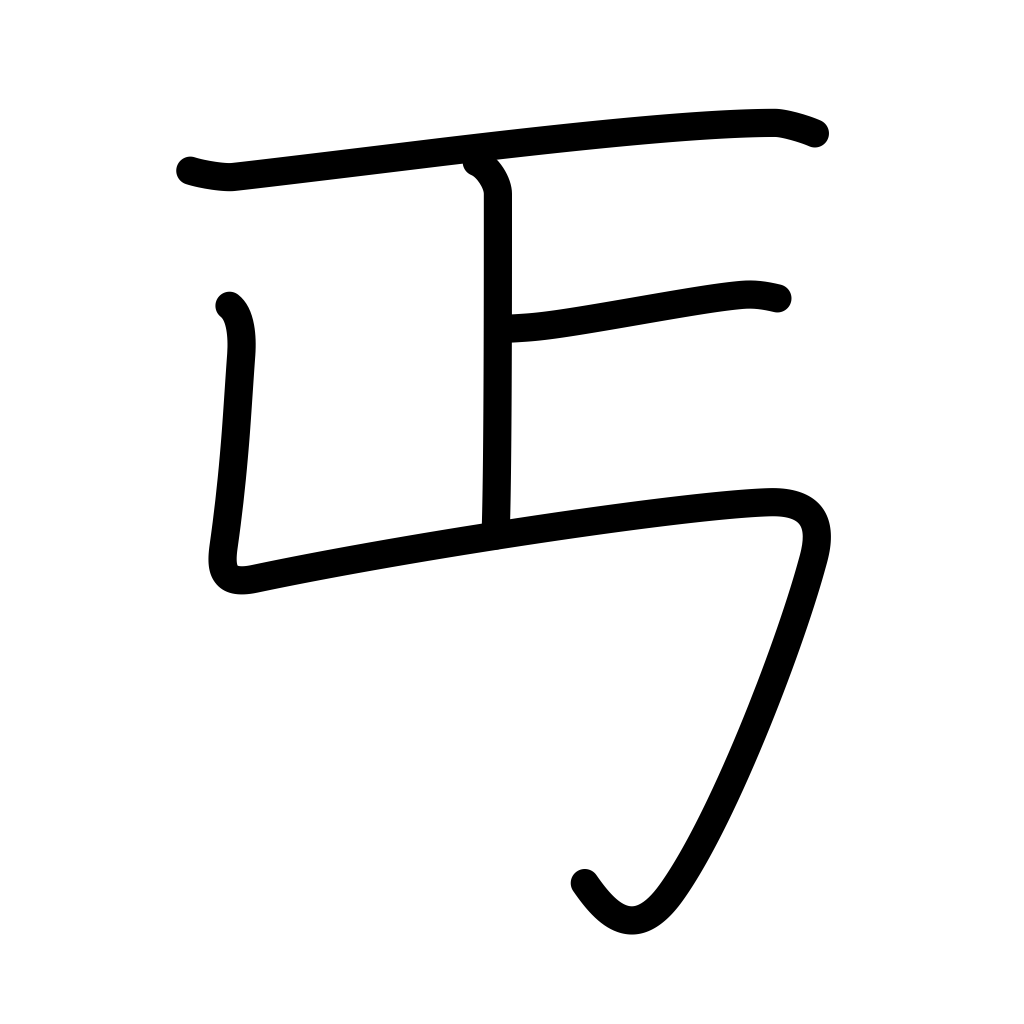
Meaning: beggar, beg, give